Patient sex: F
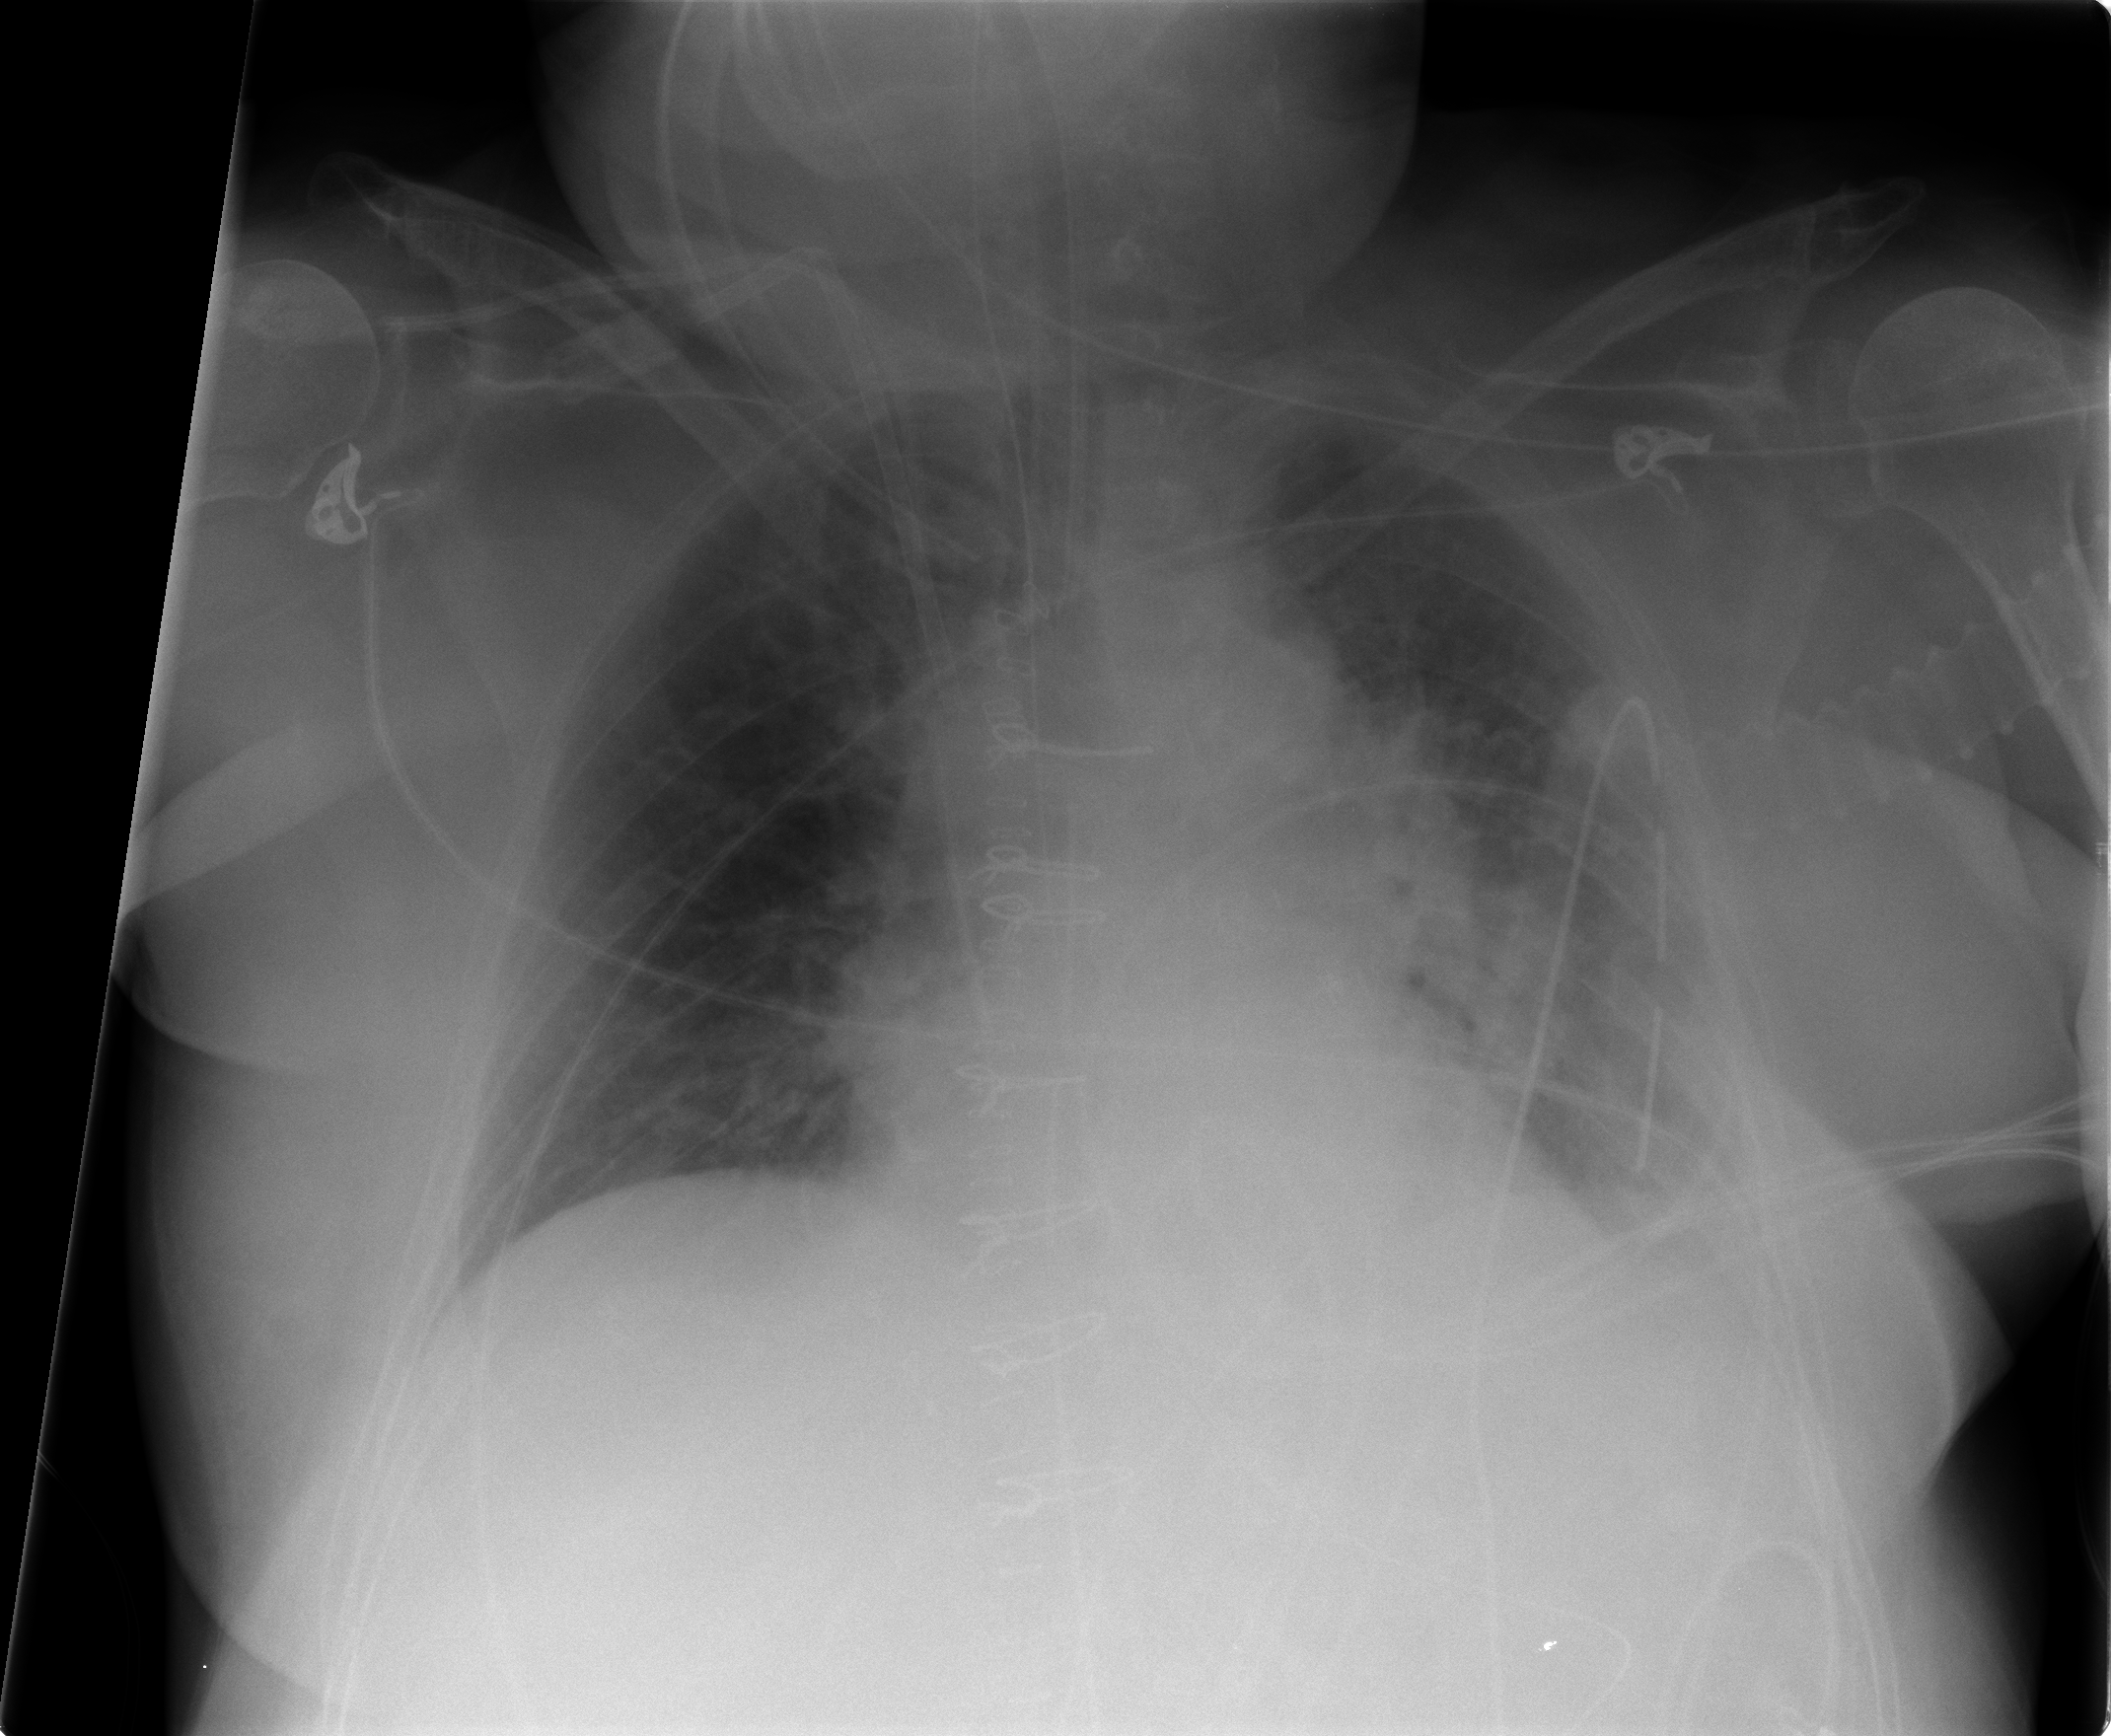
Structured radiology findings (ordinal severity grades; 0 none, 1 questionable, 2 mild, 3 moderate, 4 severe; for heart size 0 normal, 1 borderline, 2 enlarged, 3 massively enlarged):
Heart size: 2
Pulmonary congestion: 2
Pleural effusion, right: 0
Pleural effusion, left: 0
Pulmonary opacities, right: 0
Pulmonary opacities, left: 2
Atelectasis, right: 0
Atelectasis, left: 2